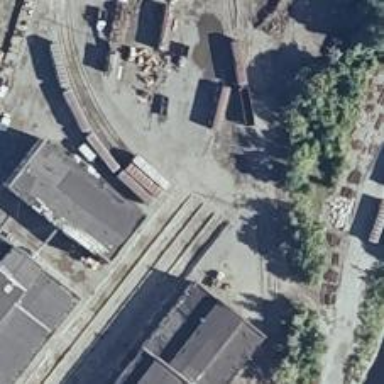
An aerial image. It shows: Traverser on the railway track.